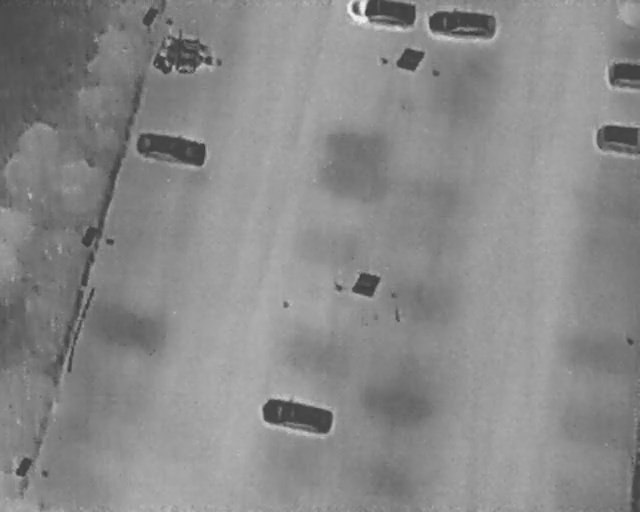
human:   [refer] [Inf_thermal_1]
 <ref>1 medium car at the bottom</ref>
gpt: <box>[[43, 73, 48, 88, 10]]</box>

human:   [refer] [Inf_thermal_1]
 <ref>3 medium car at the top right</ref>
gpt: <box>[[69, -1, 74, 11, 2], [95, 11, 99, 17, 2], [94, 22, 98, 31, 2]]</box>